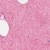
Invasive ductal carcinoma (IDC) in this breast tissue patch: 0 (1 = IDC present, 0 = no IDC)